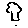
Label: tree